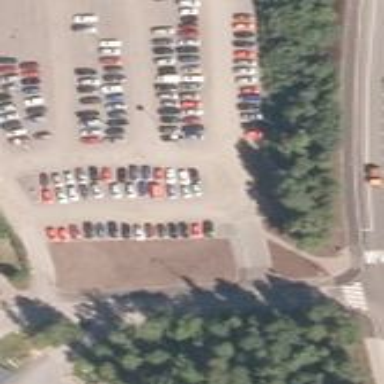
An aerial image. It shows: Multi-storey parking building.